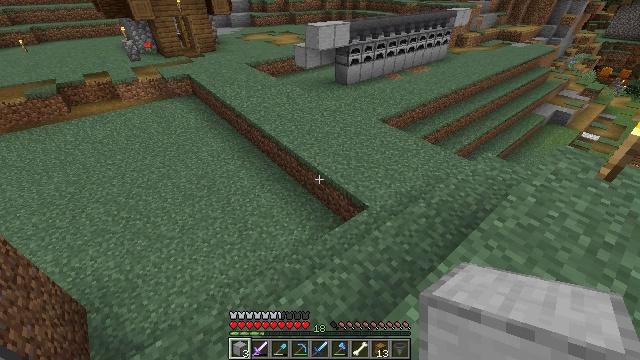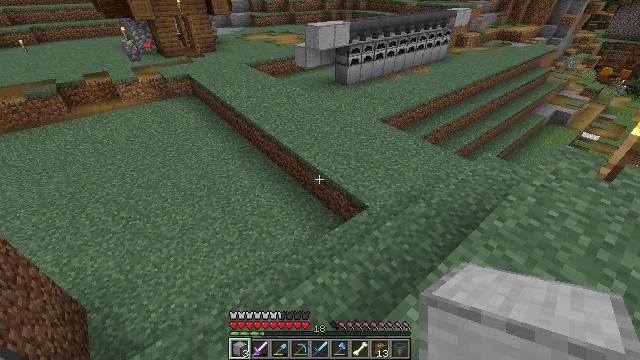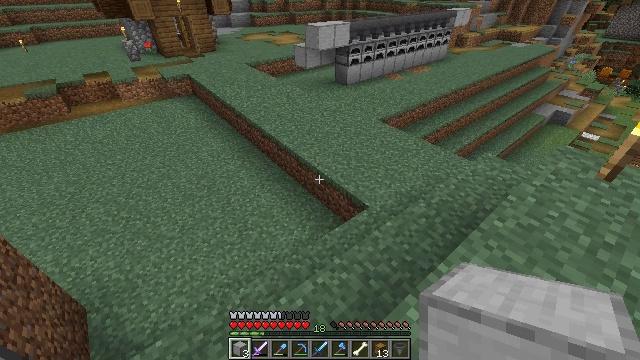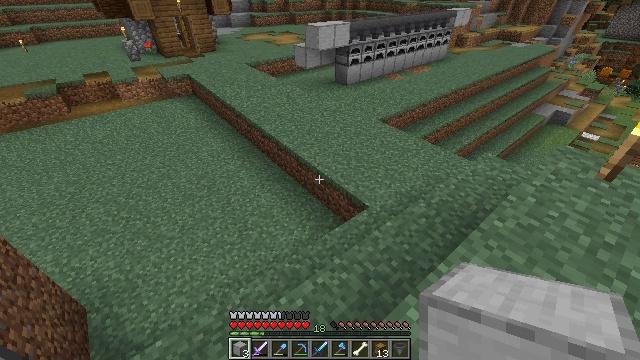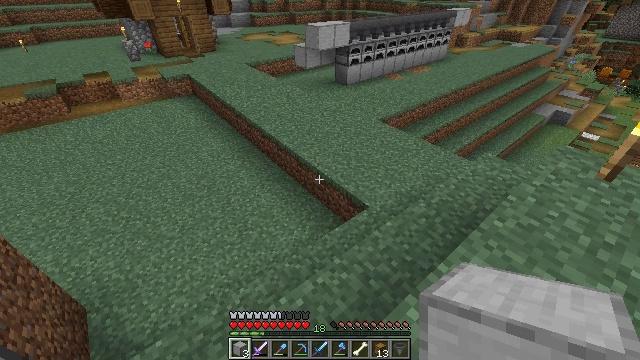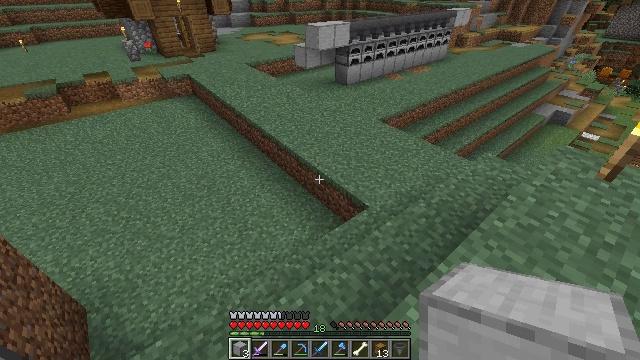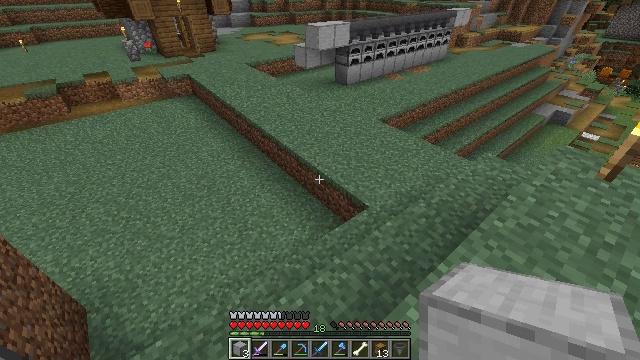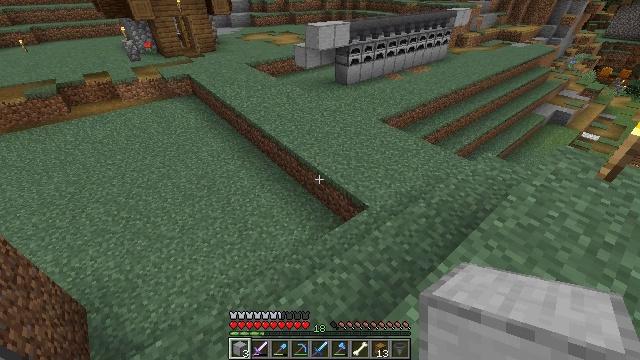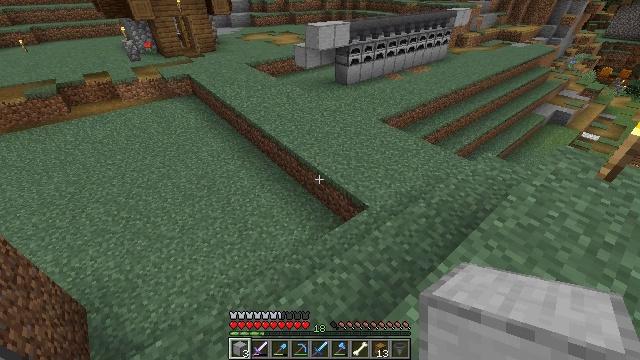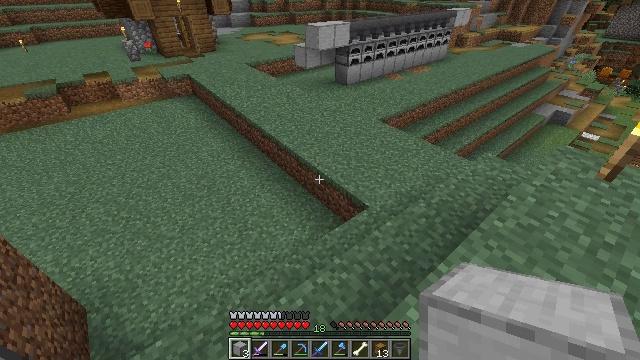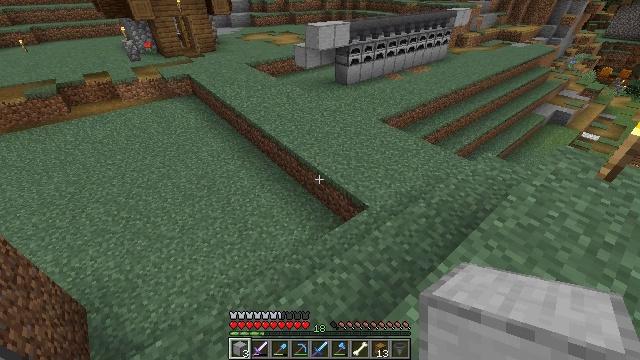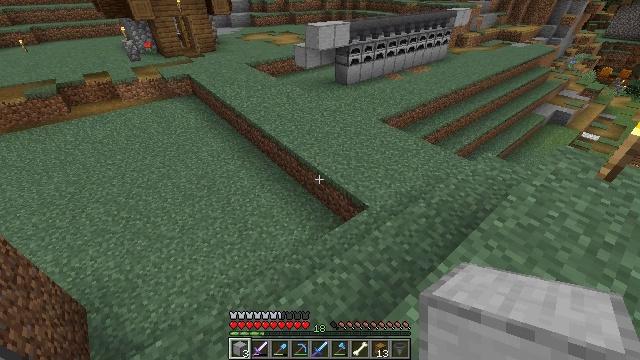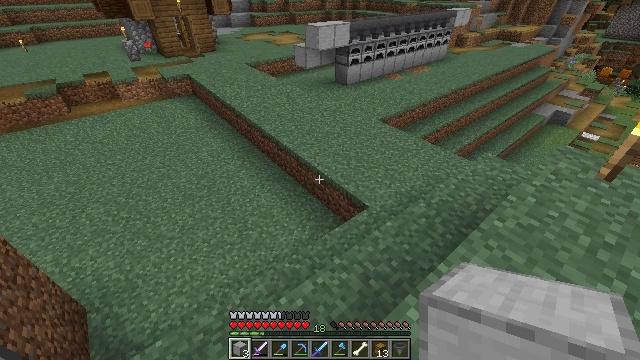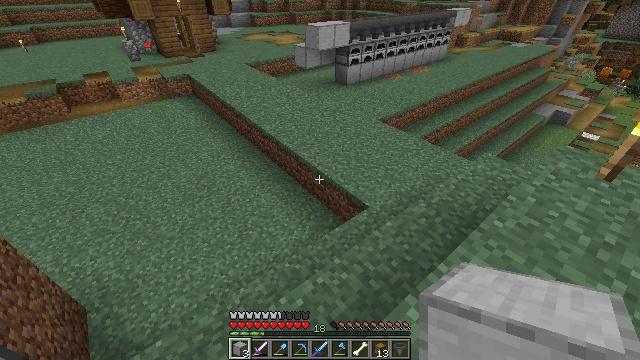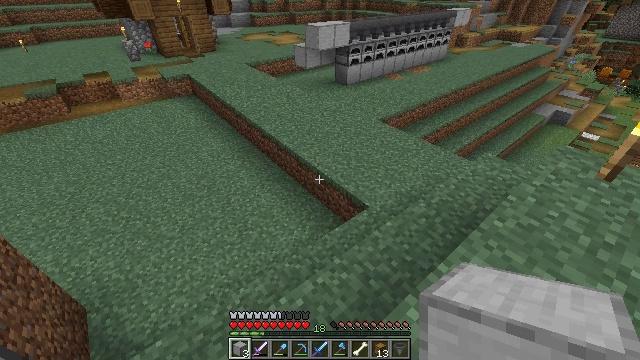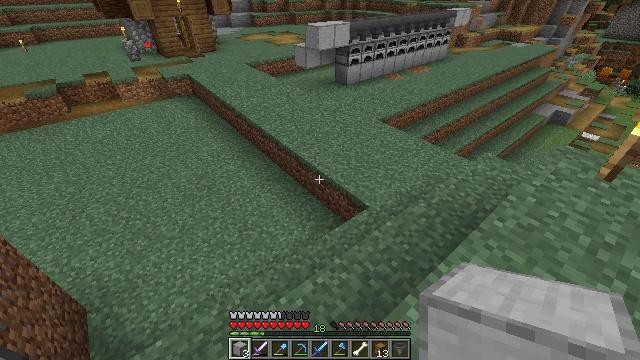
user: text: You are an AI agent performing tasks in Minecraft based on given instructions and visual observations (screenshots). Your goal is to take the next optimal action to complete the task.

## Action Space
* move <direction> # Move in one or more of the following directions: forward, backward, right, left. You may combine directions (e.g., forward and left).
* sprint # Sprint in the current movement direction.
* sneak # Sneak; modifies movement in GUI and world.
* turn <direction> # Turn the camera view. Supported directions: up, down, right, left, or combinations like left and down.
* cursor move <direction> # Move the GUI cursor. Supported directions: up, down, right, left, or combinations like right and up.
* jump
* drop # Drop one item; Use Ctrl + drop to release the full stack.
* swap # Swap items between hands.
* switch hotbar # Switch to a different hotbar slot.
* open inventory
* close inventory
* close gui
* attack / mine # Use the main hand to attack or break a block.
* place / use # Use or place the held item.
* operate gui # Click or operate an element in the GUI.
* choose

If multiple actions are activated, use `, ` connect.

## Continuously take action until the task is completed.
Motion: motion action
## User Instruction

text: Put stone in the furnace to get smooth stone.
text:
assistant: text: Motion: no_op
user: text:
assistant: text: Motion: no_op
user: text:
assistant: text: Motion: no_op
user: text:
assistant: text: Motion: no_op
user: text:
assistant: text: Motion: no_op
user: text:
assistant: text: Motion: no_op
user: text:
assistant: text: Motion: no_op
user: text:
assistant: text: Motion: no_op
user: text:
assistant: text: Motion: no_op
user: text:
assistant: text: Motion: no_op
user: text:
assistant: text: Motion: no_op
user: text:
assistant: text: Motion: no_op
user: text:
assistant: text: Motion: no_op
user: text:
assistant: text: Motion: no_op
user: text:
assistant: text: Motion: no_op
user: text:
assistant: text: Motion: no_op
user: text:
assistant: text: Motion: no_op
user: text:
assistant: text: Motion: no_op
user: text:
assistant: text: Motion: no_op
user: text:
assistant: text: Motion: no_op
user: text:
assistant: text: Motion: no_op
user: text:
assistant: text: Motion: no_op
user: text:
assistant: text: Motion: no_op
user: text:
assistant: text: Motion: no_op
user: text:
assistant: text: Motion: no_op
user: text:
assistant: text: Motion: no_op
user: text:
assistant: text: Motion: no_op
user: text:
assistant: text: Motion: no_op
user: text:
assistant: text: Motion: no_op
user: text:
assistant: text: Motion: no_op